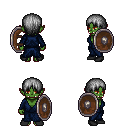
a pixel art fantasy rpg character, female body template, orc, green skin, blue robe, white pants, gray plain hairstyle, black shoes, shield, four views (front, back, left, right), 2x2 character sprite sheet, small pixel art, hard edges, no anti-aliasing